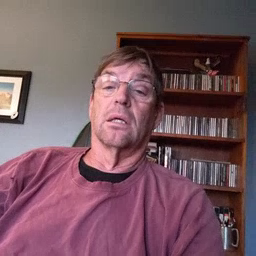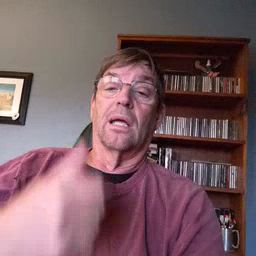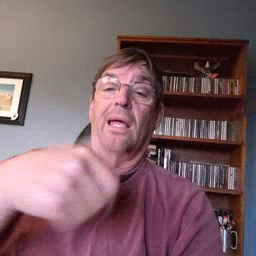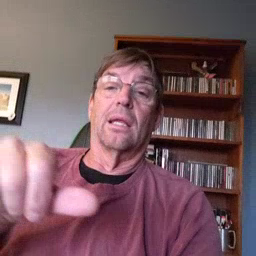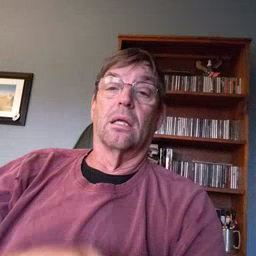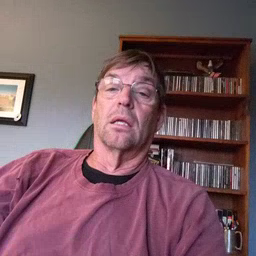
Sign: any